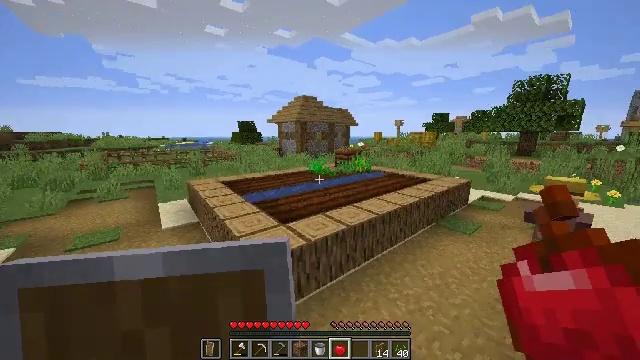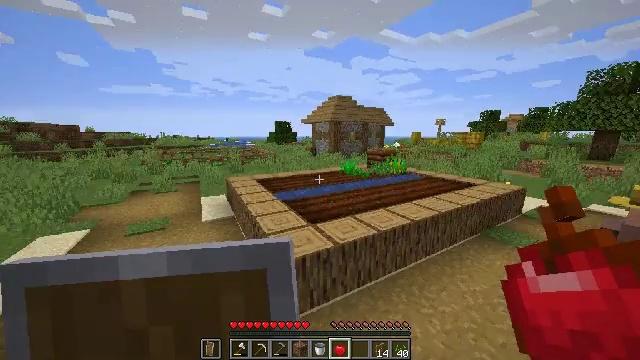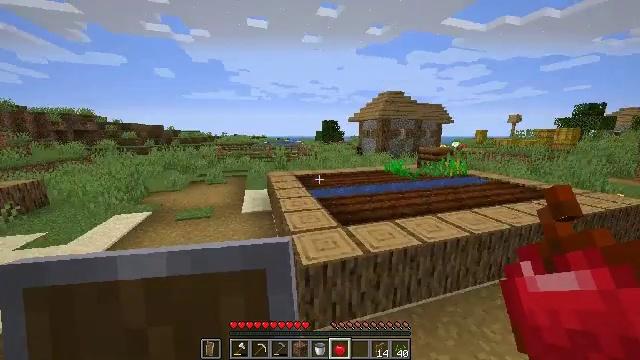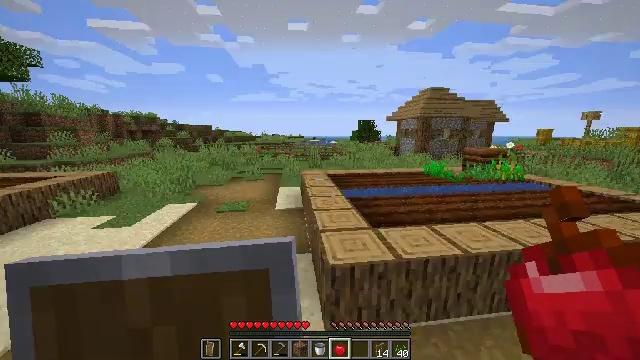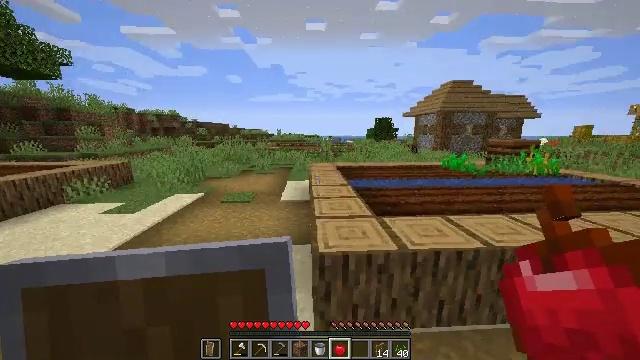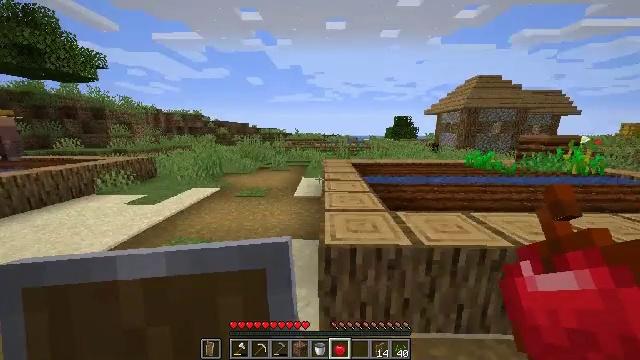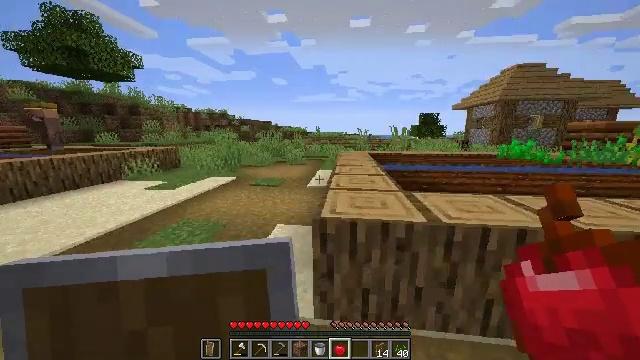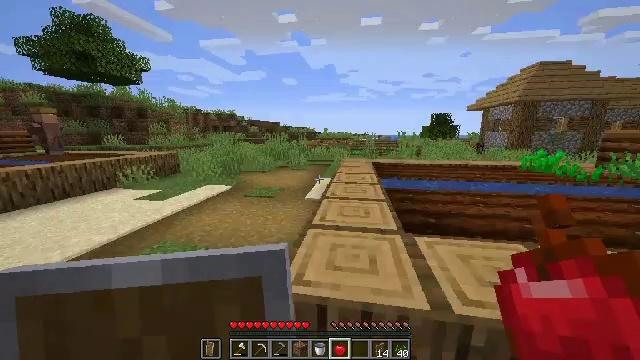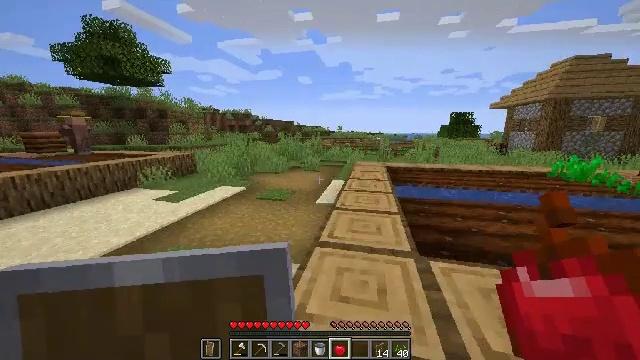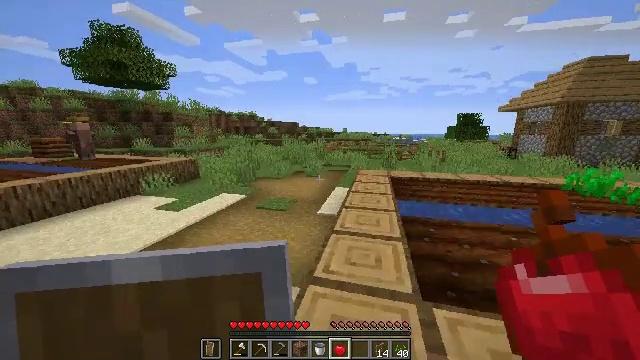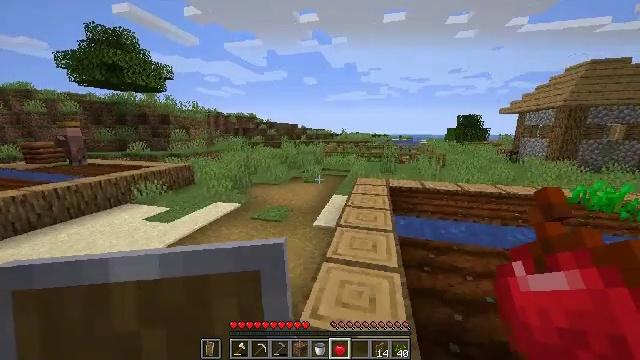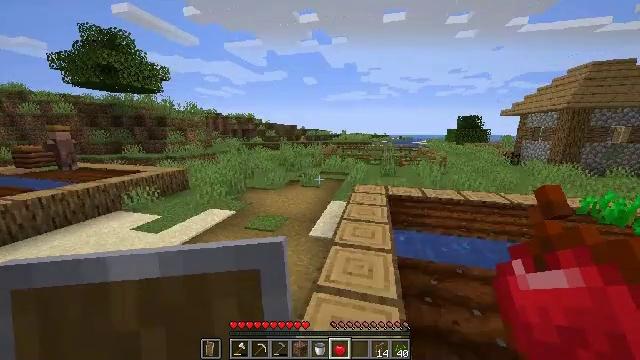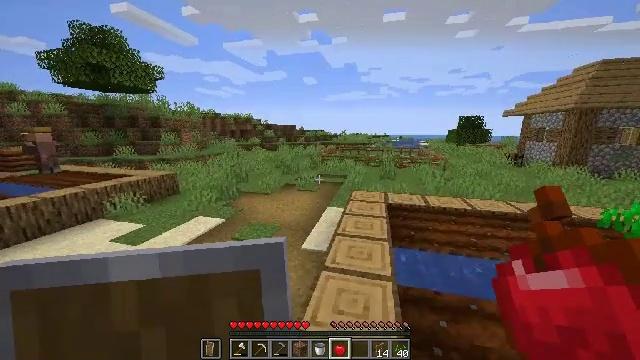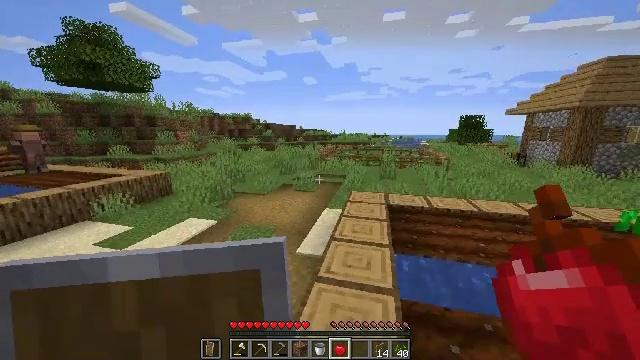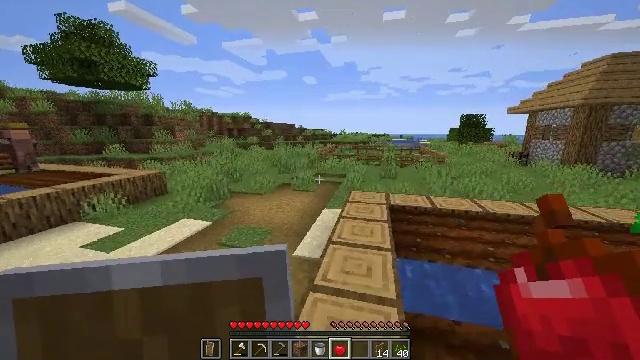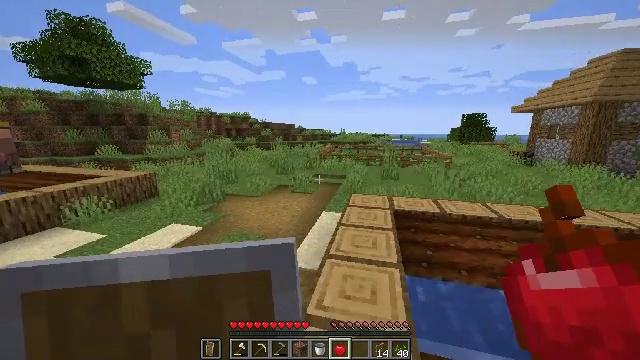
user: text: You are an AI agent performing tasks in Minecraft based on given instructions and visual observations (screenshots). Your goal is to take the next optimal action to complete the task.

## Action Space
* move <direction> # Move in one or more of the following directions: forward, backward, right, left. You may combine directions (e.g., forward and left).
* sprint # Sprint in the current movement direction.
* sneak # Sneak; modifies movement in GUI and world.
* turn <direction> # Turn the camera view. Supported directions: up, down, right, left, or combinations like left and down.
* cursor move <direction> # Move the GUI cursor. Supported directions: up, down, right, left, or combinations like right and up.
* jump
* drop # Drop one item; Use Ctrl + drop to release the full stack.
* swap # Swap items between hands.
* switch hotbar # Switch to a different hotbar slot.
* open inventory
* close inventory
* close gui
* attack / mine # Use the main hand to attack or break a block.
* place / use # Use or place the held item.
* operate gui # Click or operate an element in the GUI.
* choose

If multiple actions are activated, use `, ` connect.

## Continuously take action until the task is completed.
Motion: motion action
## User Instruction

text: Destroy the wheat to collect it.
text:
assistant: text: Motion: move forward, sprint, turn left, jump
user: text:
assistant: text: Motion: move forward, sprint, turn left, jump
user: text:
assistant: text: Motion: move forward, sprint, turn left
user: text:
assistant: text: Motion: move forward, sprint, turn left
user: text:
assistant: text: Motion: move forward, sprint, turn left
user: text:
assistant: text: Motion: move forward, sprint, turn left, jump
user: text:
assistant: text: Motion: move forward, sprint, turn left, jump
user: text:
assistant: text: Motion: move forward, sprint, turn left, jump
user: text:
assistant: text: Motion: move forward, sprint, turn left, jump
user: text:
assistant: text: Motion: move forward, sprint, jump
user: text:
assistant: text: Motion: move forward, sprint, jump
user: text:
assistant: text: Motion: move forward, sprint, jump
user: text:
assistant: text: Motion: move forward, sprint, jump
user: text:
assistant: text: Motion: move forward, sprint, jump
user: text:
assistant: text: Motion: move forward, sprint, jump
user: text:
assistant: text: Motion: move forward, sprint, jump
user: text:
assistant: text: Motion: move forward, sprint, jump
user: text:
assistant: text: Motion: move forward, sprint, jump
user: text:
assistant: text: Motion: move forward, sprint, turn right, jump
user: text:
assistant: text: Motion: move forward, sprint, turn right, jump
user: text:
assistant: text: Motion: move forward, sprint, turn right, jump
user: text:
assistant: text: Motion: move forward, sprint, turn right and down, jump
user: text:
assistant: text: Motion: move forward, sprint, turn right and down, jump
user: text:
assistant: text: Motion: move forward, sprint, turn right, jump
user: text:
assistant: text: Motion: move forward, sprint, turn right, jump
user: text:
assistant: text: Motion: move forward, sprint, turn right, jump
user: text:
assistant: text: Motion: move forward, sprint, turn right and down, jump
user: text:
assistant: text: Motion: move forward, sprint, turn right, jump
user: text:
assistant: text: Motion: move forward, sprint, turn right, jump
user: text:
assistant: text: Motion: move forward, sprint, turn right, jump